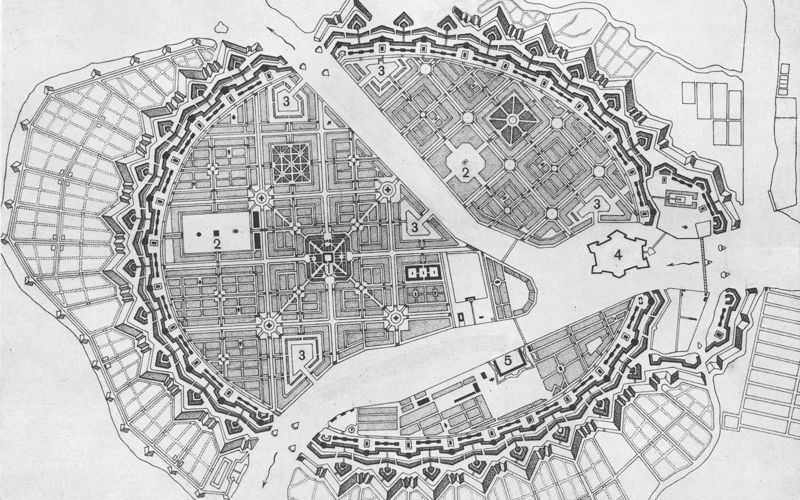
Titel: St. Petersburg, Plan eines nicht ausgeführten Projekts
Künstler: Jean-Baptiste Alexandre Le Blond
Schlagwörter: fluss, stadt, schwarz, straße, weiss, zeichnung, park, schloss, weg, häuser, wege, garten, mauer, zahlen, burg, kreuz, türme, stern, festung, druck, stich, karte, leben, mauern, siedlung, stadtmauer, plan, gärten, nummern, gezeichnet, grundriss, vorzeichnung, stadtplan, reisbrett, castell, mailand, castello, sforza, 3, 4, 2, 1, wohnort, festung neu breisach, fließrichtung